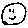
Label: smiley face